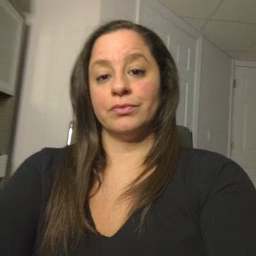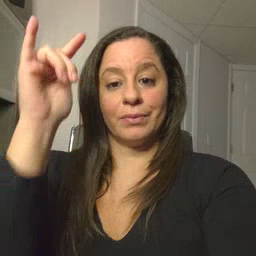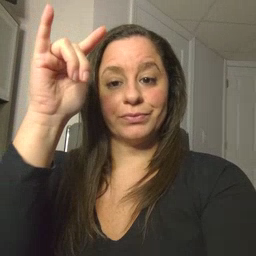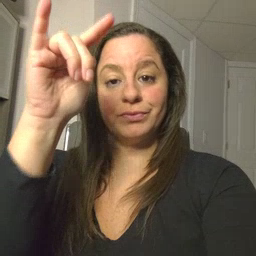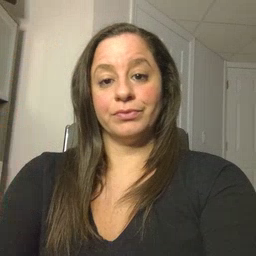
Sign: airplane